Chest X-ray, PA view. Patient: 80 years old, sex M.
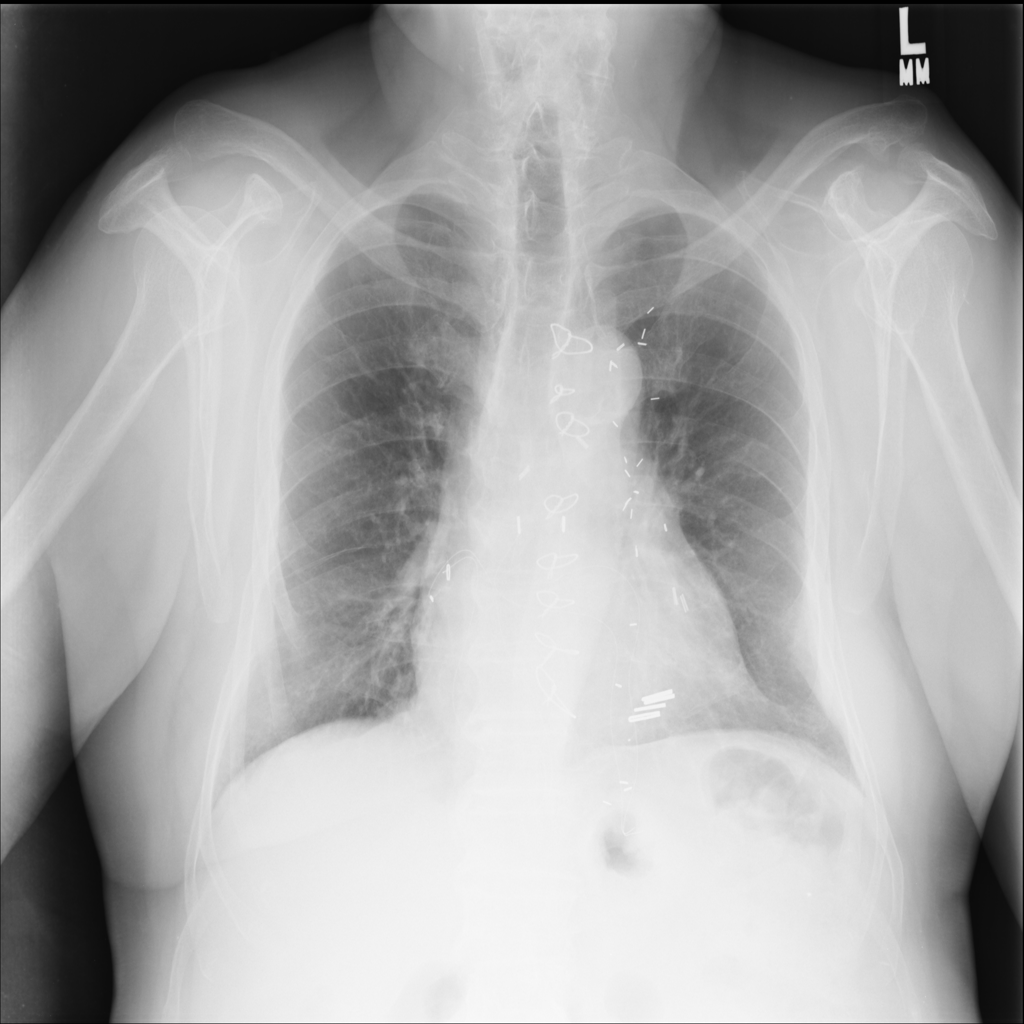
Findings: No Finding